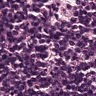
Metastatic tissue present: no